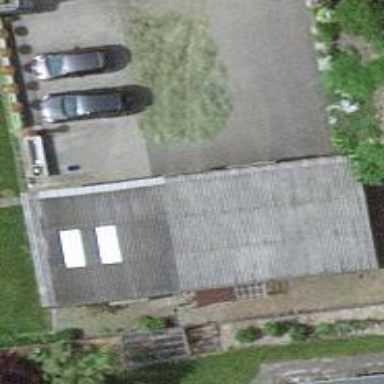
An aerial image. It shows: Garage.